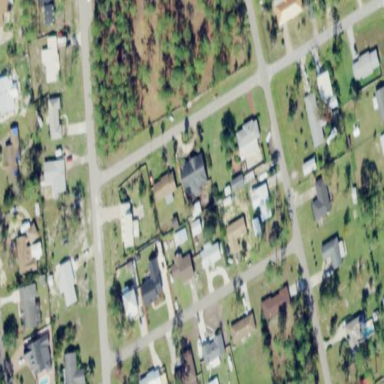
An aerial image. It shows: Single-family residential area.